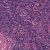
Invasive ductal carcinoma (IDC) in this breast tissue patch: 0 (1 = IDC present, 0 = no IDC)